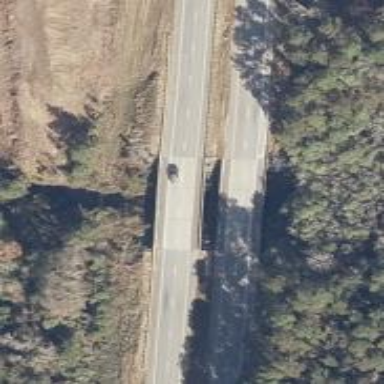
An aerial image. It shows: Trunk highway bridge.